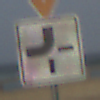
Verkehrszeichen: VerlaufVorfahrtsstrasse2
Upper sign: VorfahrtGewaehren
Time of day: MorningAfternoon
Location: Outdoor (Suburban)
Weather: PartlyCloudy
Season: NotSpecified
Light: Natural